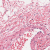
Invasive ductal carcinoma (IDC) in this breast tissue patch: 0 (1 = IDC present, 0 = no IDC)